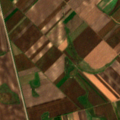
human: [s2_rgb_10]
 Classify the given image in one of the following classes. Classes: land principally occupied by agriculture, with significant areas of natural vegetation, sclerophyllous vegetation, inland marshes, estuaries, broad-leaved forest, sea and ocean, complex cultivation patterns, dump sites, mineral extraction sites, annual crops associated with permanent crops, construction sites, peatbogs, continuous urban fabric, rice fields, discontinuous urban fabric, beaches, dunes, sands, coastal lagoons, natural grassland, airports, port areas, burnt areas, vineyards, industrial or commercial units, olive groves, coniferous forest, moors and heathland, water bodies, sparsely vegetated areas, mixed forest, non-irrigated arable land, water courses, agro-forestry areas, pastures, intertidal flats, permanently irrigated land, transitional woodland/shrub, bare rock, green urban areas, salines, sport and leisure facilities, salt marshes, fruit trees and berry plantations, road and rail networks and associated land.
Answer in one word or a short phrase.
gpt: non-irrigated arable land